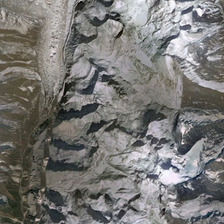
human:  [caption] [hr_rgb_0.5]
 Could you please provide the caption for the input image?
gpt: some white snows cover a part of khaki irregular mountain .

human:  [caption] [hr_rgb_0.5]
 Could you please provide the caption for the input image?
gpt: the rugged mountains are in an unbroken line .

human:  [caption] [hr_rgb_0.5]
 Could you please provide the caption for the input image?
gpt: some white snows cover a part of khaki irregular mountain .

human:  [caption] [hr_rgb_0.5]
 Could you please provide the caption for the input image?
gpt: the yellow mountain is a piece of water wet .

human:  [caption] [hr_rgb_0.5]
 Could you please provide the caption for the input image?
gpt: the yellow mountain is a piece of water wet .